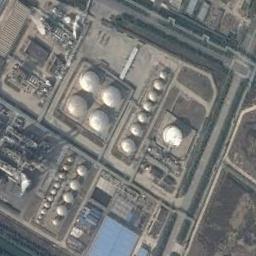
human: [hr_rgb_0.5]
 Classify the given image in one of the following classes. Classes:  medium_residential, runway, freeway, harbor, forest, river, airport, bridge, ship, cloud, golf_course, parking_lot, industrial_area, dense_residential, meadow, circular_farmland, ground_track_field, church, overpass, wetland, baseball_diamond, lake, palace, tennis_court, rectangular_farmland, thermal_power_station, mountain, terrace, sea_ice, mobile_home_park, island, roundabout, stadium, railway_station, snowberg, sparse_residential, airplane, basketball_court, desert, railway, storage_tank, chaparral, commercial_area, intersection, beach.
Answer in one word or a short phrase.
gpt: storage_tank